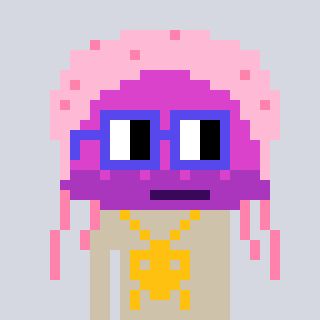
a pixel art character with square blue glasses, a jellyfish-shaped head and a bege-colored body on a cool background